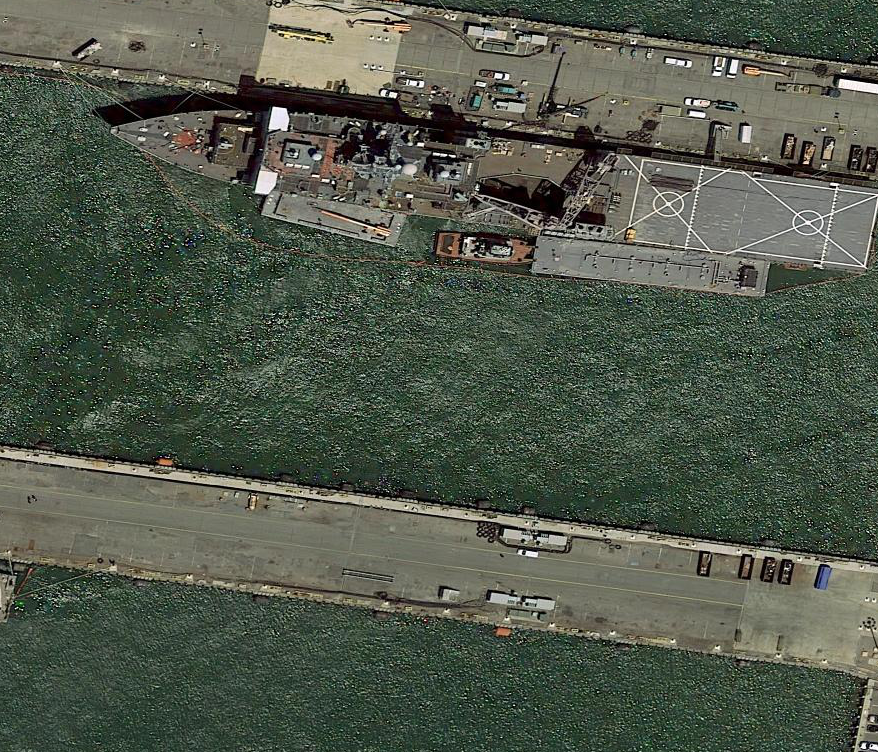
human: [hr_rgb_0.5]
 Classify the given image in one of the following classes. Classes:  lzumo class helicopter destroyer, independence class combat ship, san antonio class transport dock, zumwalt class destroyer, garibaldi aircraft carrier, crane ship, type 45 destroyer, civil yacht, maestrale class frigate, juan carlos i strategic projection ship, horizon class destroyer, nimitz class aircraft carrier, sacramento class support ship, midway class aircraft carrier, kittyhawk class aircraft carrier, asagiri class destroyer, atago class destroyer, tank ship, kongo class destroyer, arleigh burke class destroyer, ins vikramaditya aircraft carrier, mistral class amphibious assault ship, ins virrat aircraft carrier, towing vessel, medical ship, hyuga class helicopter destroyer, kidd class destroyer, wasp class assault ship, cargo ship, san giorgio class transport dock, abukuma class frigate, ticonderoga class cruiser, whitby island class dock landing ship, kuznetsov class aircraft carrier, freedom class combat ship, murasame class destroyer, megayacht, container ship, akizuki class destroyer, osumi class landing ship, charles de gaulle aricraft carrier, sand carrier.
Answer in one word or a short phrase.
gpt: Whitby Island class dock landing ship